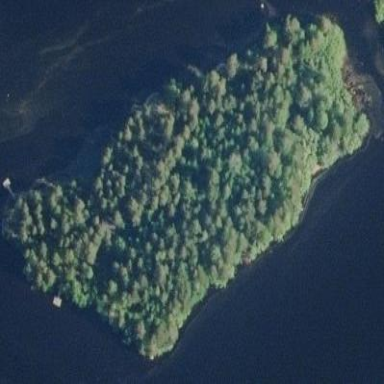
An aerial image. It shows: Image showing island.